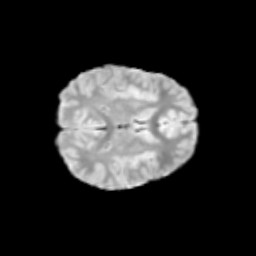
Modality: T2w
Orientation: axial
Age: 10
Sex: male
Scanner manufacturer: siemens
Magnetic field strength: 3 T
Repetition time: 3.8 s
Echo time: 0.07 s